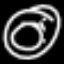
Label: donut